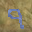
Label: 9